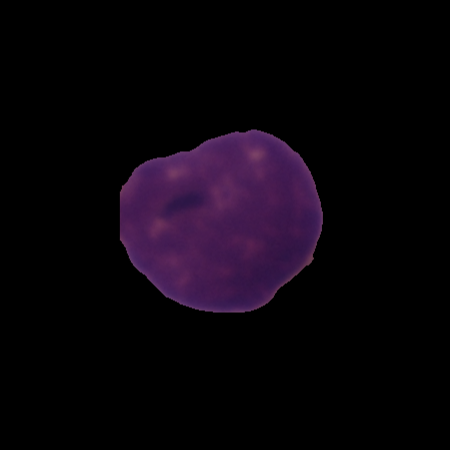
Label: healthy